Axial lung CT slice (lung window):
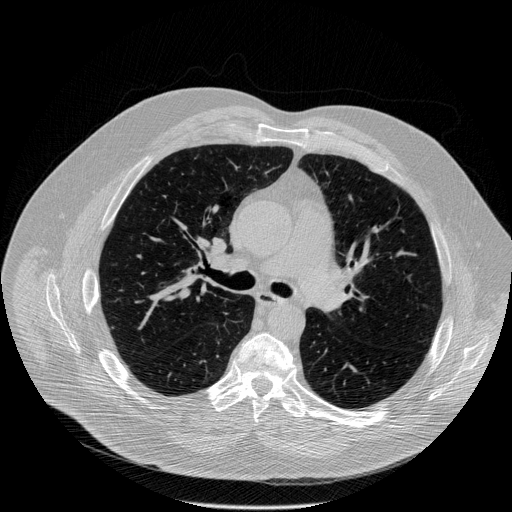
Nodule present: no